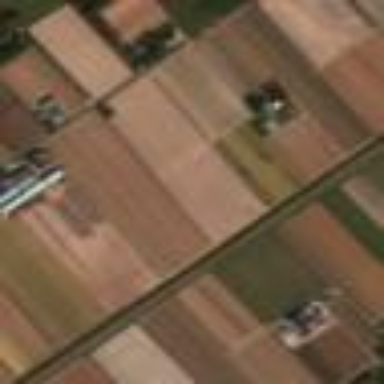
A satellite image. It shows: View of farmland.